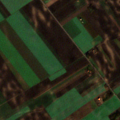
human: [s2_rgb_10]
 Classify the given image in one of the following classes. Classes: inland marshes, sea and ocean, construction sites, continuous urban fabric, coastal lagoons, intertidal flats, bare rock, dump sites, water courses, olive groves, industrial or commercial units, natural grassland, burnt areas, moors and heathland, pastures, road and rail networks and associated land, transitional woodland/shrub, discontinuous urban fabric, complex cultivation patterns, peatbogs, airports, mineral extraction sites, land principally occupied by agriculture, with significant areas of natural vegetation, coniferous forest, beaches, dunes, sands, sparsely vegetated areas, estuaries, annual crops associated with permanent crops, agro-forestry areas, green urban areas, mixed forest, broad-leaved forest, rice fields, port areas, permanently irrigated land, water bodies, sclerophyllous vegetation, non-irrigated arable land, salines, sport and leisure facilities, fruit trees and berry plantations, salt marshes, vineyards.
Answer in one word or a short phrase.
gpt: non-irrigated arable land